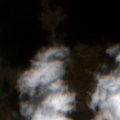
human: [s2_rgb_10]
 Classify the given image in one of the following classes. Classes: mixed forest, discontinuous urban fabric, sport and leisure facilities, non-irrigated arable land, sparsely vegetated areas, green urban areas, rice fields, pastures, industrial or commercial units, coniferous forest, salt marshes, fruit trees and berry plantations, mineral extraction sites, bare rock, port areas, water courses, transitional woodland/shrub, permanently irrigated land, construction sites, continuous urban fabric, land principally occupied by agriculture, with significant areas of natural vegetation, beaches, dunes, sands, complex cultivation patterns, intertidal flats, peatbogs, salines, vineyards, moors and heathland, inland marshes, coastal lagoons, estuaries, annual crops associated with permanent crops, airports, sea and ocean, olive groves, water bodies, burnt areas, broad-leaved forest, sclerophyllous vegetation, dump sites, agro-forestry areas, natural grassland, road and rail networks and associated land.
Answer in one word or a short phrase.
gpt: peatbogs